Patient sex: M
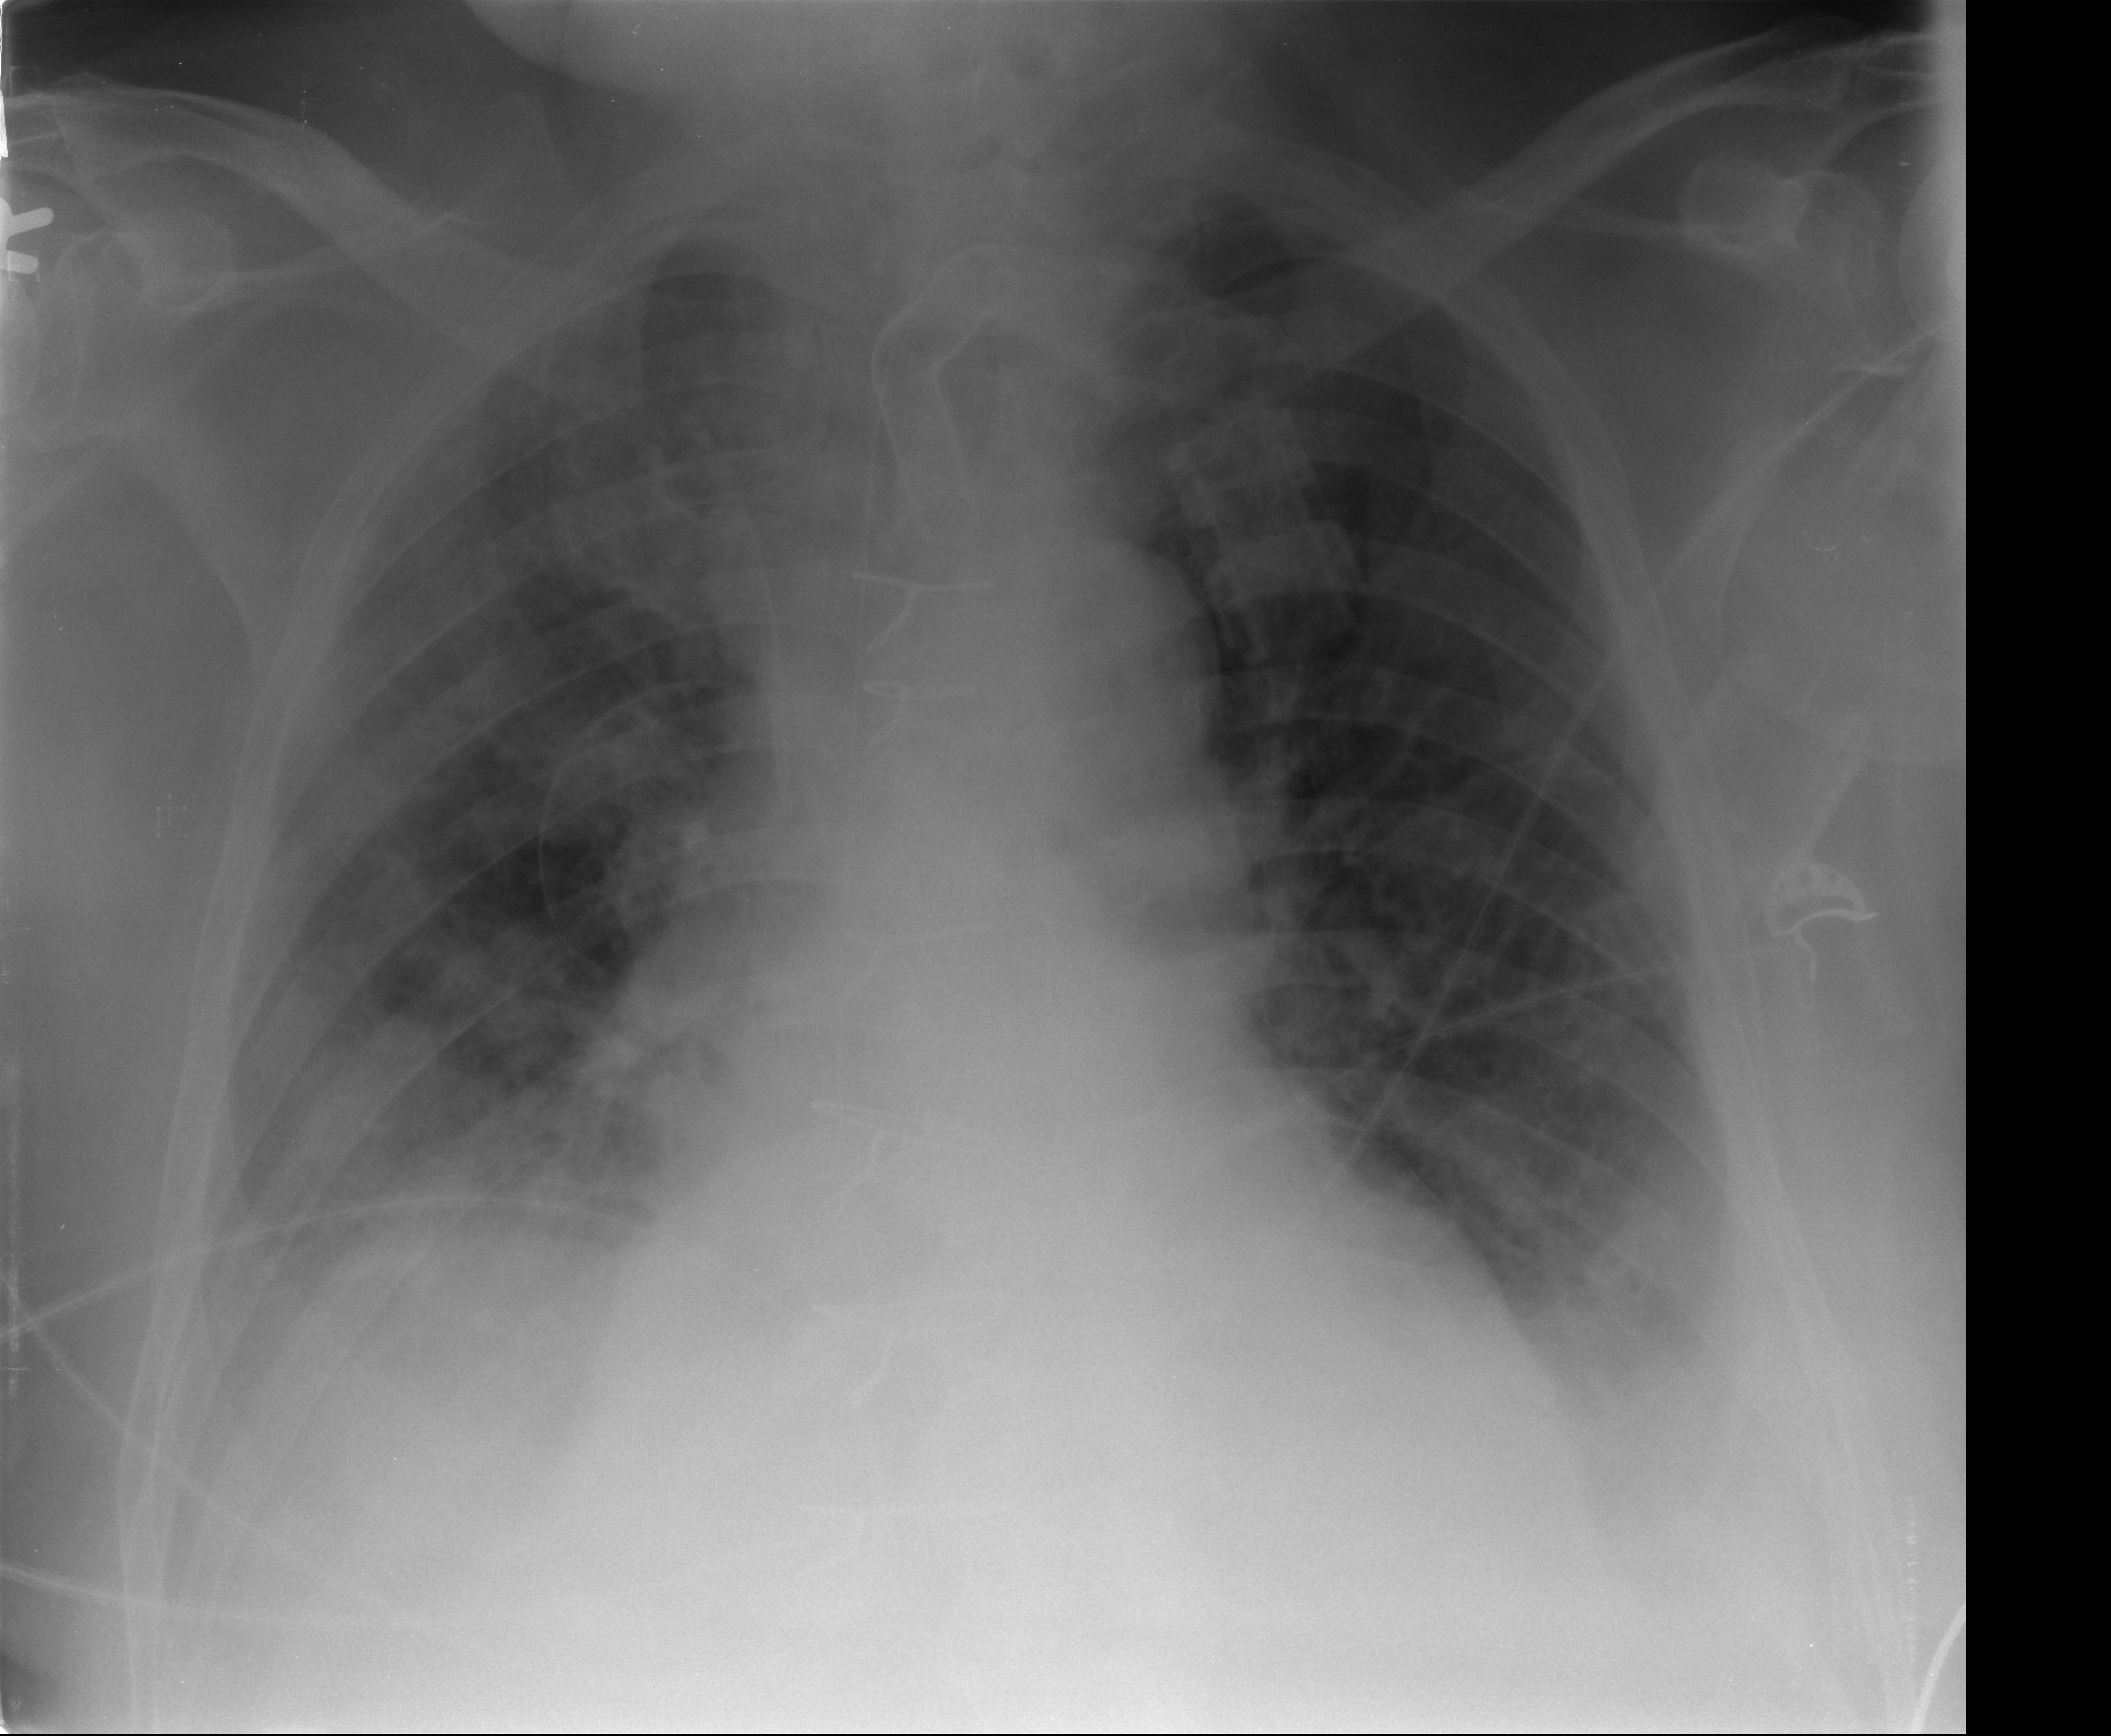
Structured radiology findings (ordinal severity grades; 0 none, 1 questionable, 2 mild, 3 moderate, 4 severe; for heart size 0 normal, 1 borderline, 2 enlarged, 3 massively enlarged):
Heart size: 2
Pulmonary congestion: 2
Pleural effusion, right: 2
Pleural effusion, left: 2
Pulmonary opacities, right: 4
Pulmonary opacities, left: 2
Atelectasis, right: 2
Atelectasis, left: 2